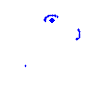
Particle: pion